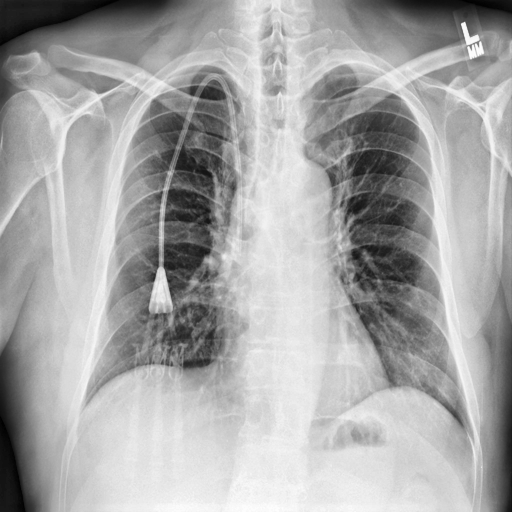
Finding: NORMAL